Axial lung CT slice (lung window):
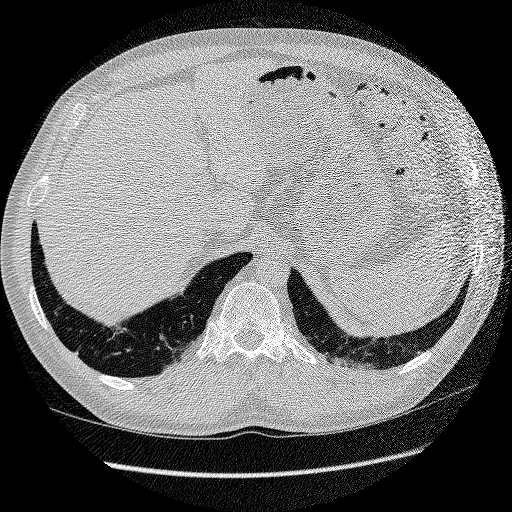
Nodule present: no